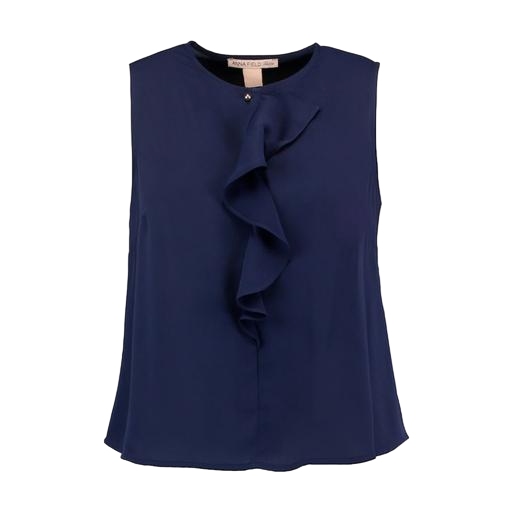
blue estella sleeveless ruffle front blouse, blue nordstrom caroline issa top, sleeveless ruffle front blouse, white background